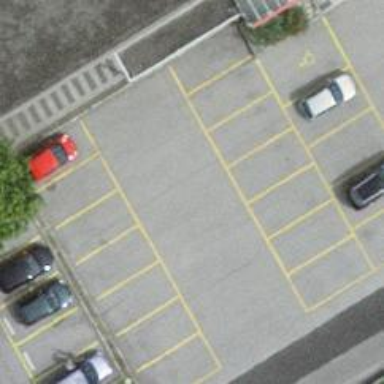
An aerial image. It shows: Parking aisle designated as service road.